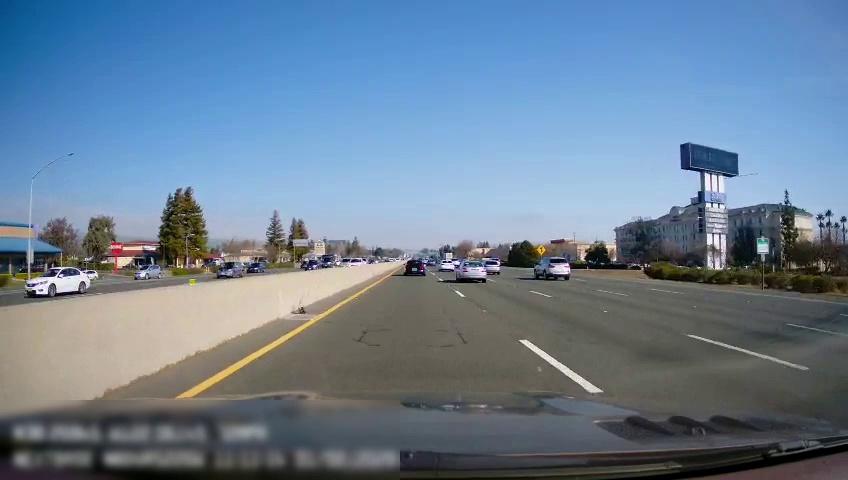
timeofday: Day
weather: Sunny
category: Drivable Space
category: Drivable Space
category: Vehicles | Car
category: Vehicles | Car
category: Vehicles | Car
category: Vehicles | Car
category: Vehicles | Car
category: Vehicles | Car
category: Vehicles | Car
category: Vehicles | Car
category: Vehicles | Car
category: Vehicles | Car
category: Vehicles | SUV
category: Vehicles | Other LV
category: Vehicles | Car
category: Vehicles | SUV
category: Vehicles | Car
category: Lanes | Alternate Lane
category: Lanes | Current Lane
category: Lanes | Current Lane
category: Lanes | Alternate Lane
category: Lanes | Alternate Lane
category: Lanes | Alternate Lane
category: Lanes | Opposite Lane
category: Lanes | Opposite Lane
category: Traffic | Signs